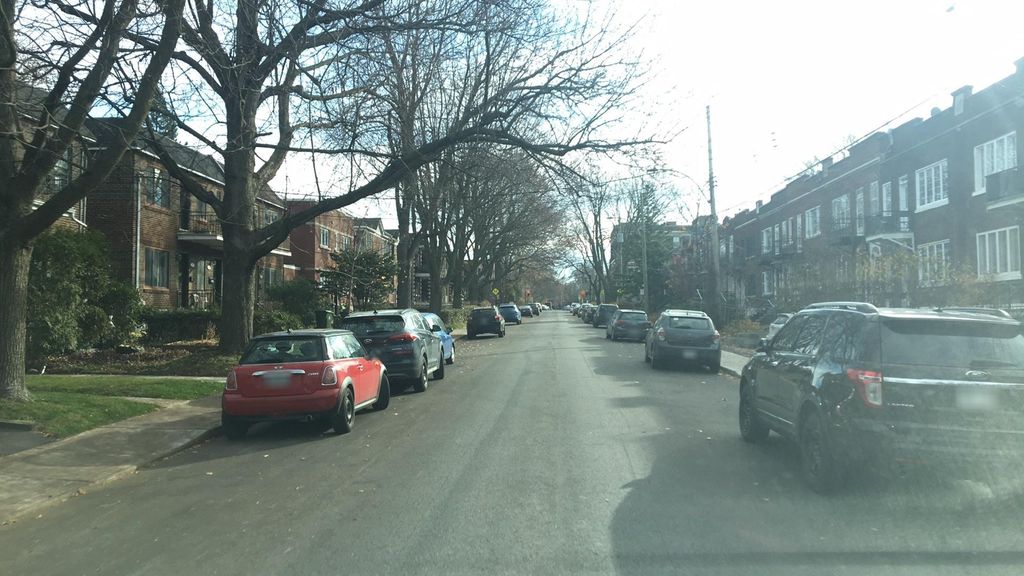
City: montreal